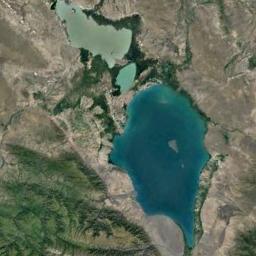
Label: lake